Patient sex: M
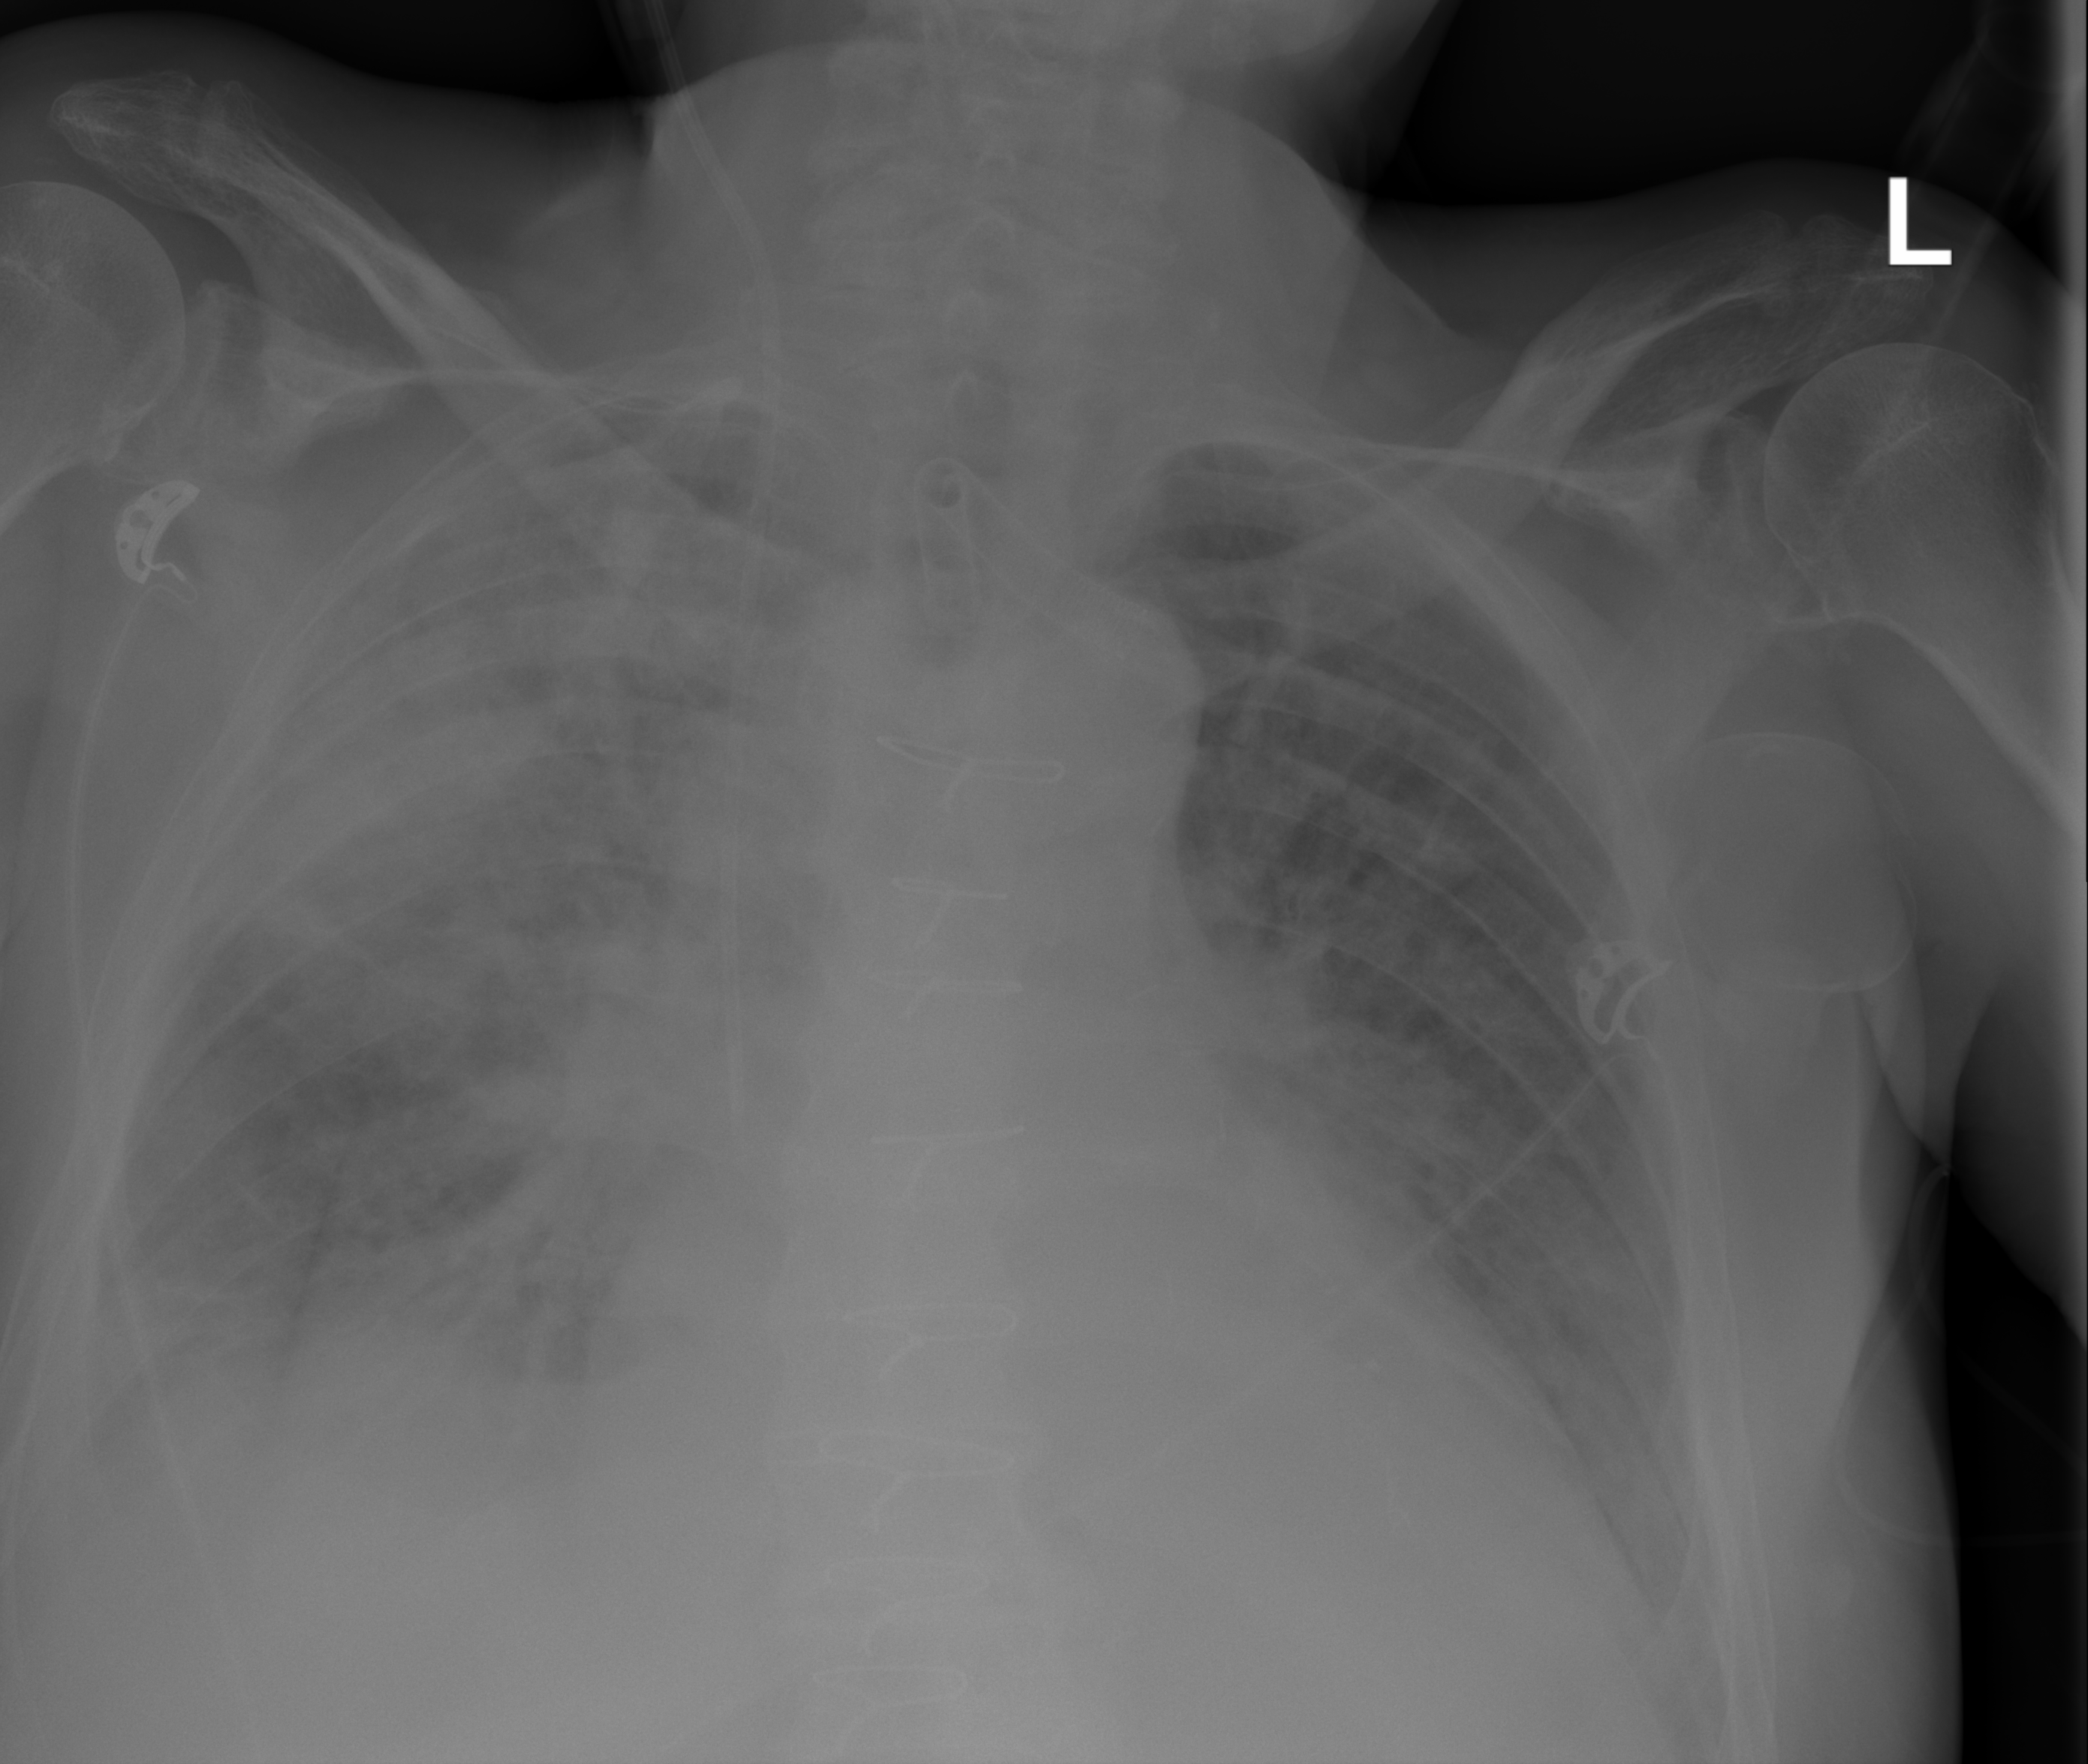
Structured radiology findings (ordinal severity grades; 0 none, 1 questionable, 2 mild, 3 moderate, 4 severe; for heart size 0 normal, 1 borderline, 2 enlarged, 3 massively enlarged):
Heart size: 2
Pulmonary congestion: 3
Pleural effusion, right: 2
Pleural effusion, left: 2
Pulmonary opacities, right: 3
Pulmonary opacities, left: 2
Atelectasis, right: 3
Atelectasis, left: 2